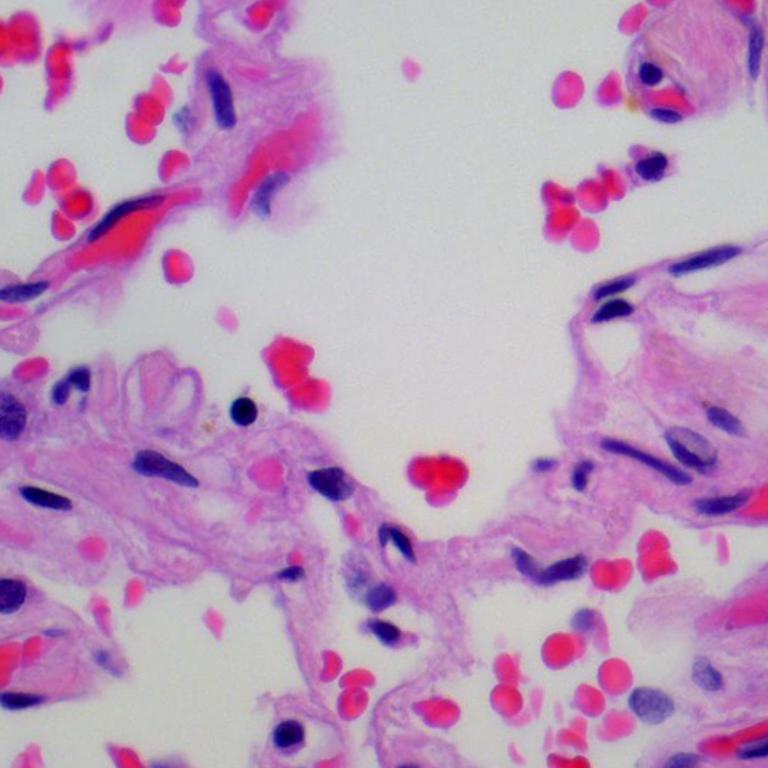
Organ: lung
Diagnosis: benign